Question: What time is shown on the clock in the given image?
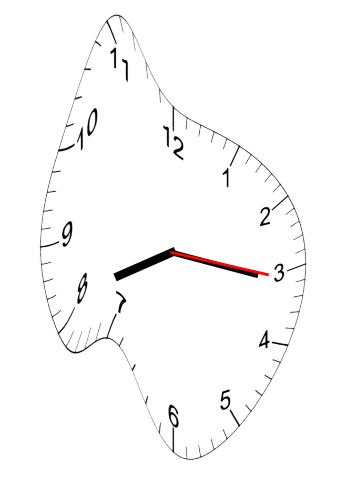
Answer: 08:16:16